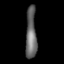
Tissue: lung
Cell type: T cells
Senescence score: 0.2153
Nuclear area (px): 546
Mean DAPI intensity: 102.434